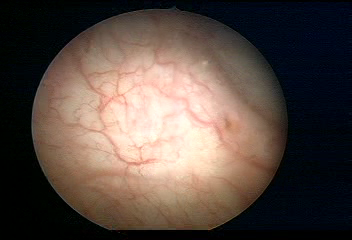
Modality: WLC
Class: Normal mucosa
Bladder cancer association: No